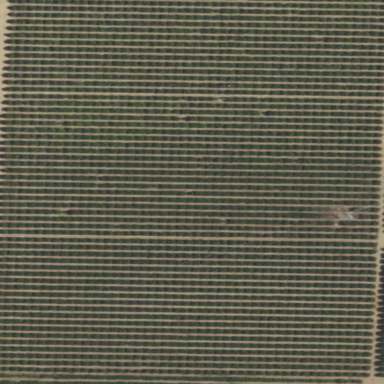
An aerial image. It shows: Orange orchard with rows of orange trees.